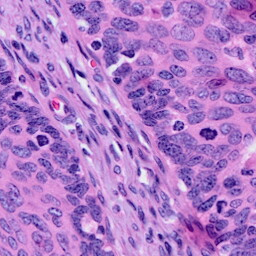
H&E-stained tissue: Cervix